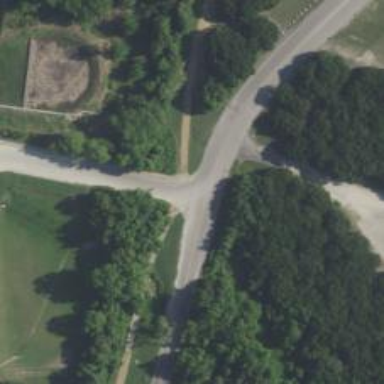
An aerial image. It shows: Asphalt cycleway with unmarked crossing.